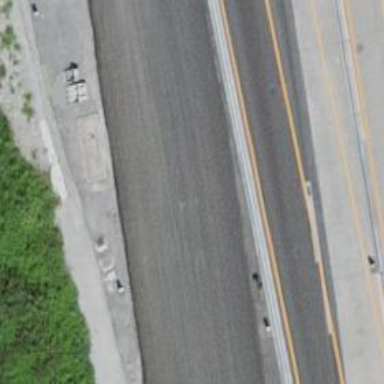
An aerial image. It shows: Asphalt motorway.